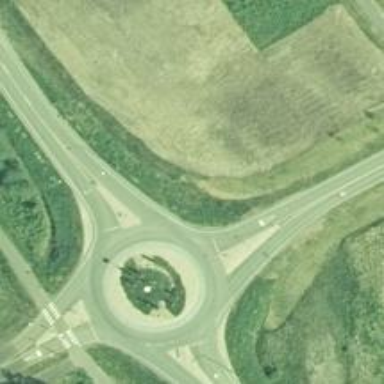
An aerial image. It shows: Tertiary road leading to roundabout.